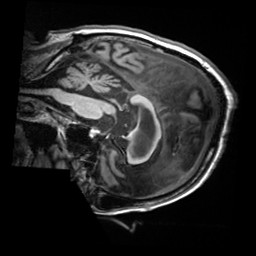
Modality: T1w
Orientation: sagittal
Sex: male
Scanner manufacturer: siemens
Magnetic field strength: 3 T
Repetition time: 2.2 s
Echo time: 0.00245 s